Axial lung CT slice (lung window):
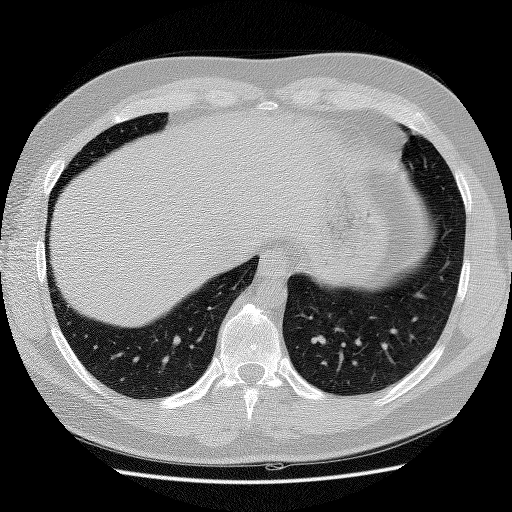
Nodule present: no